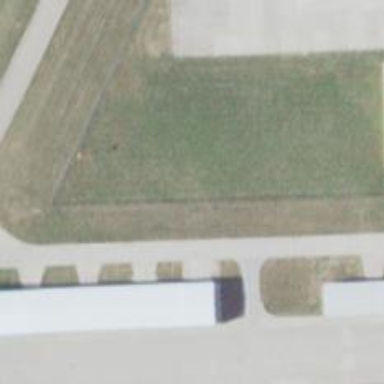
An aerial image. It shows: Image of taxiway at airport.